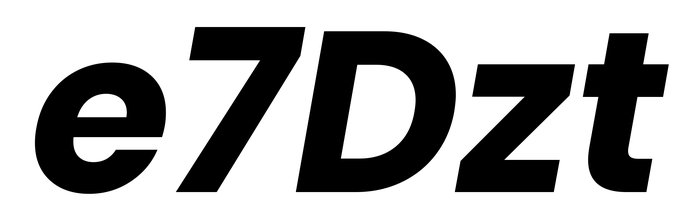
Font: Poppins-BoldItalic